Question: I've made a . Every method works except this one:
'''
public List<Friend> SendFriendList(int id)
{
FyfDataContext db = new FyfDataContext();
List<Friend> friends = db.Friends.Where(P => P.PK_ID == id).ToList();
return friends;
}
'''
It actually receives the data perfectly, but doesn't show it, when I test it in Google Chrome.

Before this problem, I made the entire WCF Service App in Visual Studio 2012. And it worked perfectly there - but due to some other problems I had to go back to 2010.
Snippet of my IService.cs:
'''
public interface IService2
{
[OperationContract]
[WebGet(UriTemplate = "/Friendlist?id={id}", RequestFormat = WebMessageFormat.Json, ResponseFormat = WebMessageFormat.Json)]
List<Friend> SendFriendList(int id);
[OperationContract]
[WebGet(UriTemplate = "/Friendloc?id={id}", RequestFormat = WebMessageFormat.Json, ResponseFormat = WebMessageFormat.Json)]
Friendloc SendFriendLoc(int id);
}
'''
The Friendloc method works - but like all the other methods, it returns an object, and not a list.
I suspect that the problem is something with the web.config - but I just can't find out what.
I do realize that VS12 made a 4.5 Framework, and VS10 made a 4.0.
Here's the
'''
<?xml version="1.0"?>
<configuration>
<connectionStrings>
<add name="FyfConnectionString" connectionString="Data Source=.;AttachDbFilename=|DataDirectory|\Fyf.mdf;Integrated Security=True;User Instance=True"
providerName="System.Data.SqlClient" />
</connectionStrings>
<system.web>
<compilation debug="true" targetFramework="4.0" />
</system.web>
<system.serviceModel>
<behaviors>
<serviceBehaviors>
<behavior name ="servicebehavior">
<serviceMetadata httpGetEnabled="true"/>
<serviceDebug includeExceptionDetailInFaults="false"/>
</behavior>
</serviceBehaviors>
<endpointBehaviors>
<behavior name="restbehavior">
<webHttp/>
</behavior>
</endpointBehaviors>
</behaviors>
<services>
<service name ="Fyf.Service1"
behaviorConfiguration ="servicebehavior" >
<endpoint name ="SOAPEndPoint"
contract ="Fyf.IService1"
binding ="basicHttpBinding"
address ="soap" />
<endpoint name ="RESTEndPoint"
contract ="Fyf.IService2"
binding ="webHttpBinding"
address ="rest"
behaviorConfiguration ="restbehavior"/>
<endpoint contract="IMetadataExchange"
binding="mexHttpBinding"
address="mex" />
</service>
</services>
<serviceHostingEnvironment aspNetCompatibilityEnabled="false" multipleSiteBindingsEnabled="true" />
</system.serviceModel>
<system.webServer>
<modules runAllManagedModulesForAllRequests="true"/>
</system.webServer>
</configuration>
'''
And here's the
'''
<?xml version="1.0"?>
<configuration>
<connectionStrings>
<add name="FyfdbConnectionString" connectionString="Data Source=(LocalDB)11.0;AttachDbFilename=|DataDirectory|\Fyfdb.mdf;Integrated Security=True"
providerName="System.Data.SqlClient" />
</connectionStrings>
<appSettings>
<add key="aspnet:UseTaskFriendlySynchronizationContext" value="true" />
</appSettings>
<system.web>
<compilation debug="true" targetFramework="4.5" />
<httpRuntime targetFramework="4.5"/>
</system.web>
<system.serviceModel>
<behaviors>
<serviceBehaviors>
<behavior name ="servicebehavior">
<serviceMetadata httpGetEnabled="true"/>
<serviceDebug includeExceptionDetailInFaults="false"/>
</behavior>
</serviceBehaviors>
<endpointBehaviors>
<behavior name="restbehavior">
<webHttp/>
</behavior>
</endpointBehaviors>
</behaviors>
<services>
<service name ="Fyf.Service1"
behaviorConfiguration ="servicebehavior" >
<endpoint name ="SOAPEndPoint"
contract ="Fyf.IService1"
binding ="basicHttpBinding"
address ="soap" />
<endpoint name ="RESTEndPoint"
contract ="Fyf.IService2"
binding ="webHttpBinding"
address ="rest"
behaviorConfiguration ="restbehavior"/>
<endpoint contract="IMetadataExchange"
binding="mexHttpBinding"
address="mex" />
</service>
</services>
<protocolMapping>
<add binding="basicHttpsBinding" scheme="https" />
</protocolMapping>
<serviceHostingEnvironment aspNetCompatibilityEnabled="true" multipleSiteBindingsEnabled="true" />
</system.serviceModel>
<system.webServer>
<modules runAllManagedModulesForAllRequests="true"/>
<!--
To browse web app root directory during debugging, set the value below to true.
Set to false before deployment to avoid disclosing web app folder information.
-->
<directoryBrowse enabled="true"/>
</system.webServer>
</configuration>
'''
I've tried copying some of the elements from VS12 version to my VS10; such as aspNetCompatibilityEnabled to "true" and putting directoryBrowse in etc. But without luck.
I'm sorry if it's something extremely simple that I'm missing. This is my first WCF Service. Any help is much appreciated!
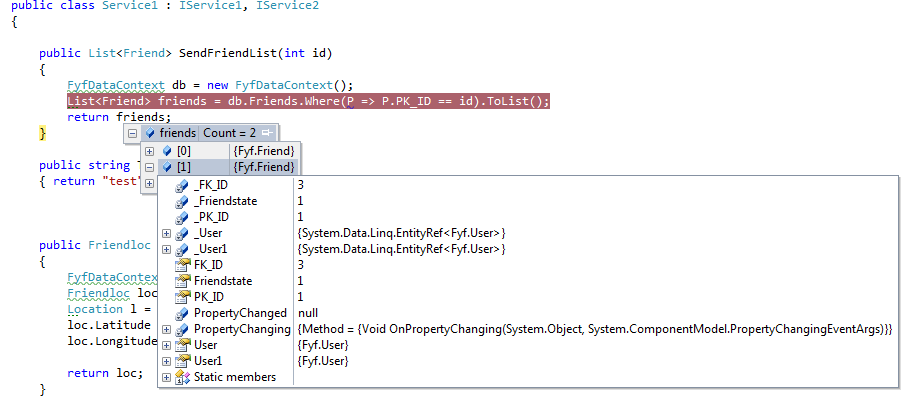
Answer: Don't quite know why this works, and the other method doesn't.
Made a DataContract called Userlist with (almost) the same attributes (just tested it with ID).
Definitely not as nice code, but it works. Still curious about the other problem though.
'''
public List<Userlist> Friendlist(int id)
{
int i = 0;
FyfDataContext db = new FyfDataContext();
List<Friend> friends = db.Friends.Where(P => P.PK_ID == id).ToList();
List<Userlist> userlist = new List<Userlist>();
while (i < friends.Count)
{
Userlist u = new Userlist();
u.id = Convert.ToInt32(friends[i].FK_ID);
userlist.Add(u);
i++;
}
return userlist;
}
'''